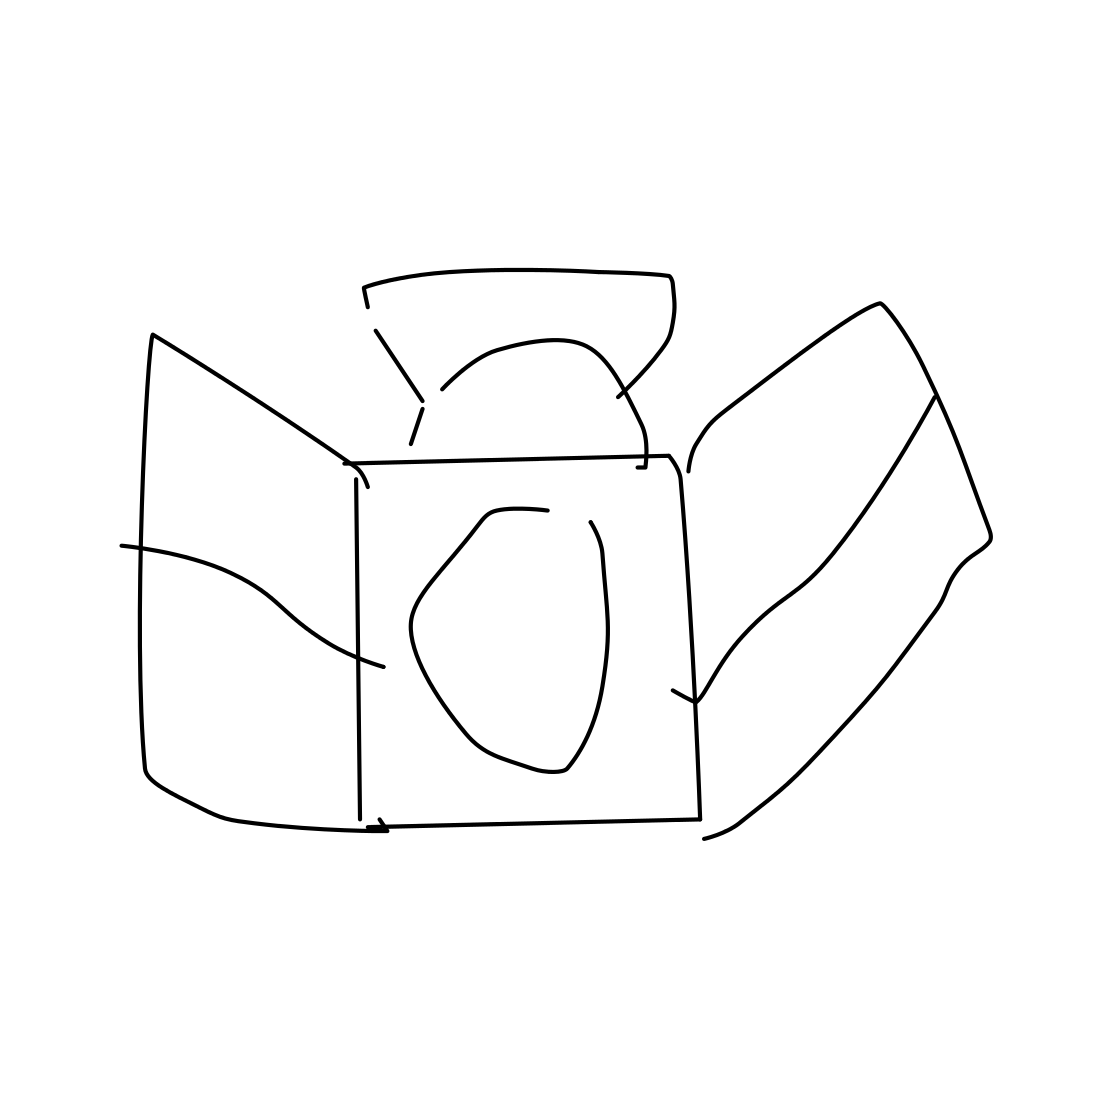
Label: satellite